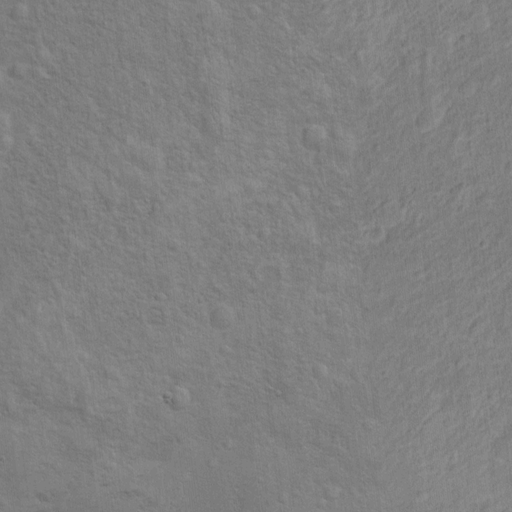
Classes present: Background